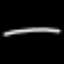
Label: line